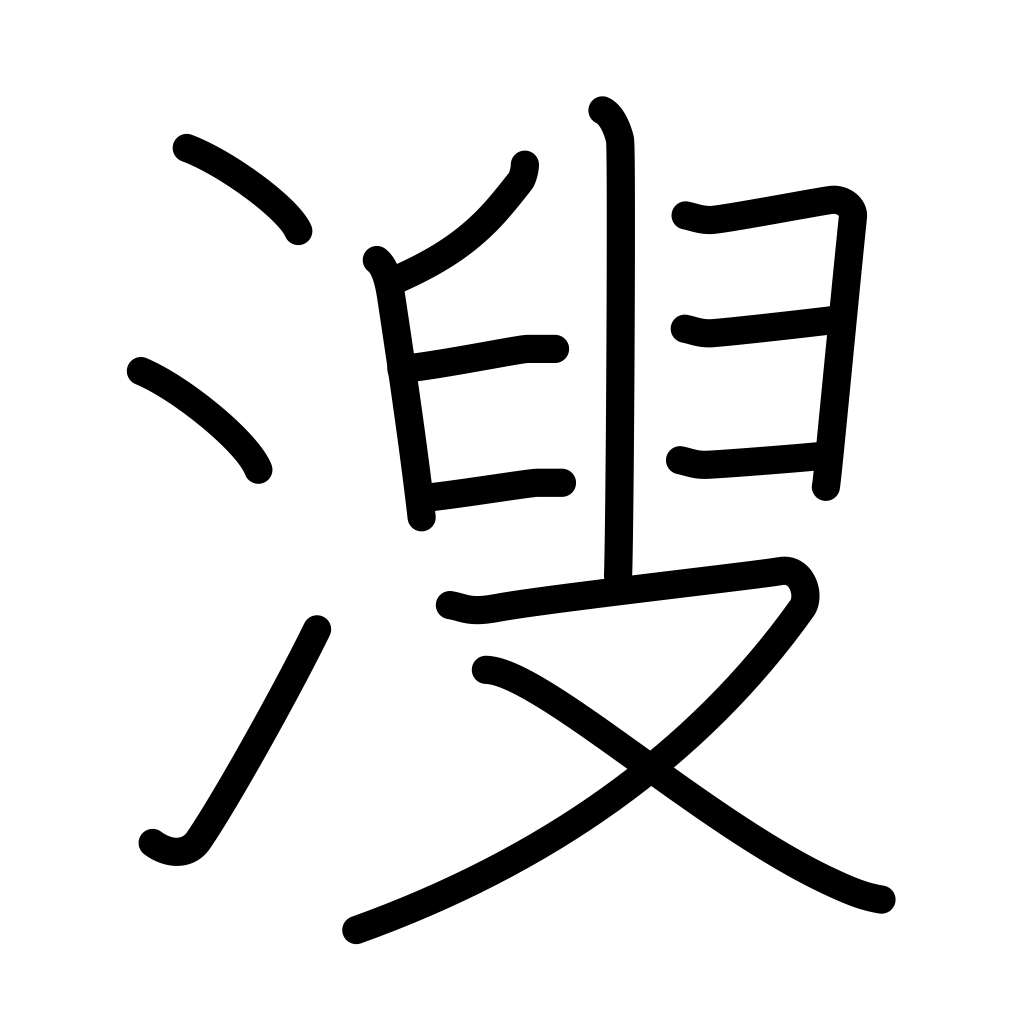
Meaning: urine